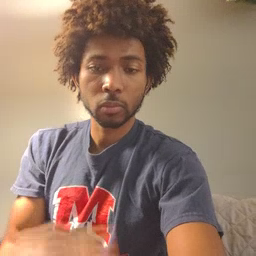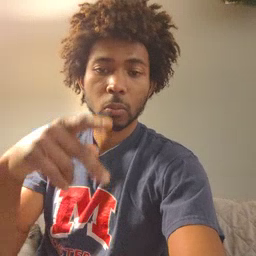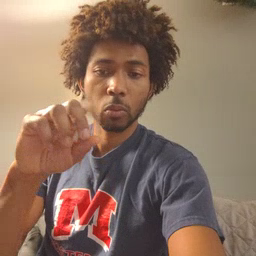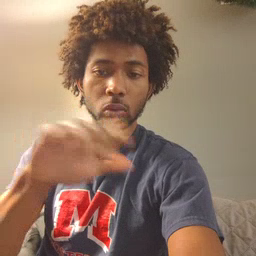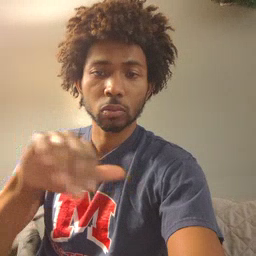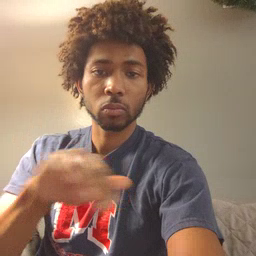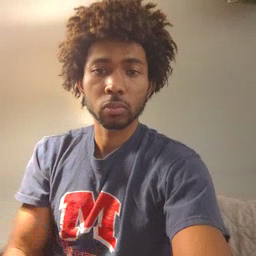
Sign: pool